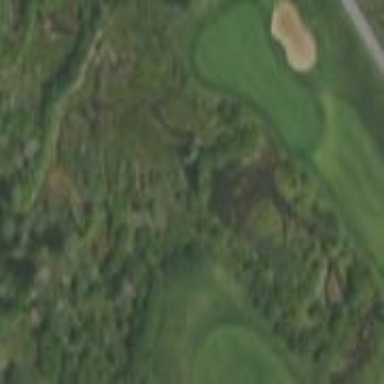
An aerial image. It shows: Water hazard in golf course. The hazard is natural water feature.